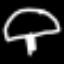
Label: mushroom